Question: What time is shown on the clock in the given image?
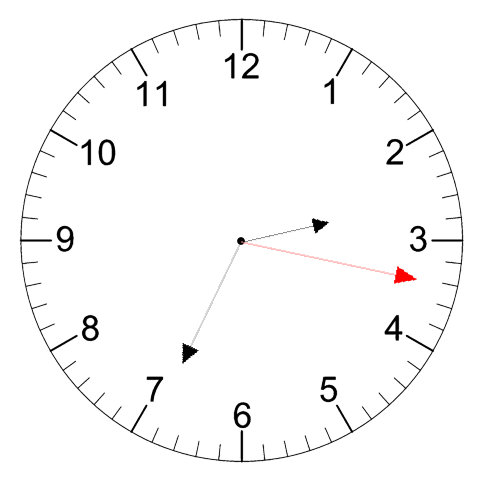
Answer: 02:34:17